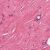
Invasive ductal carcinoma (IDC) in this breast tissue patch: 0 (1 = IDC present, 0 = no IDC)